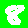
Digit: 8